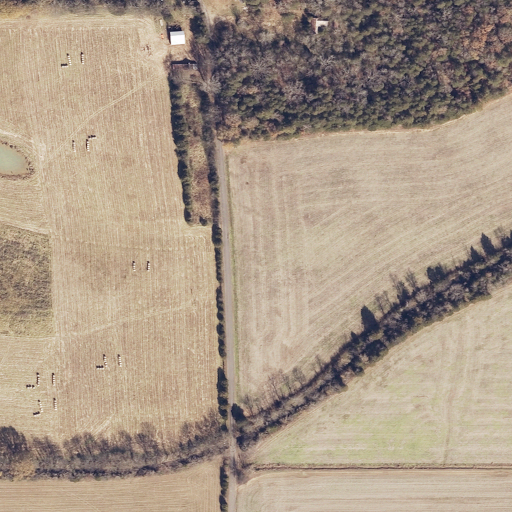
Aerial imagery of valley in Alabama named Kennamer Cove containing pasture, mixed forest, cultivated crops, open development, deciduous forest, low intensity development, and evergreen forest